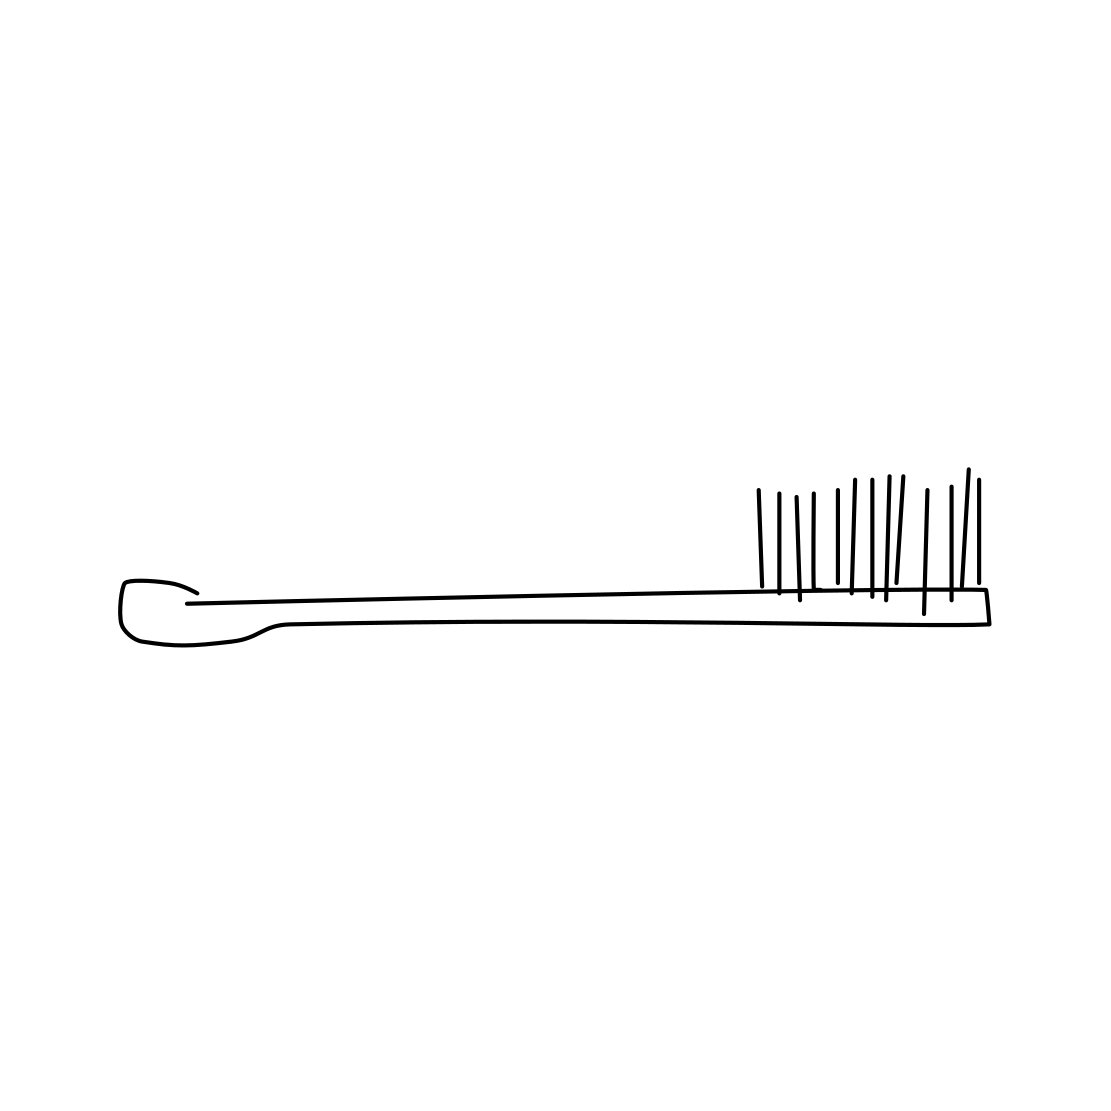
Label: toothbrush